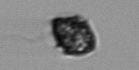
Label: Kryptoperidinium_triquetrum